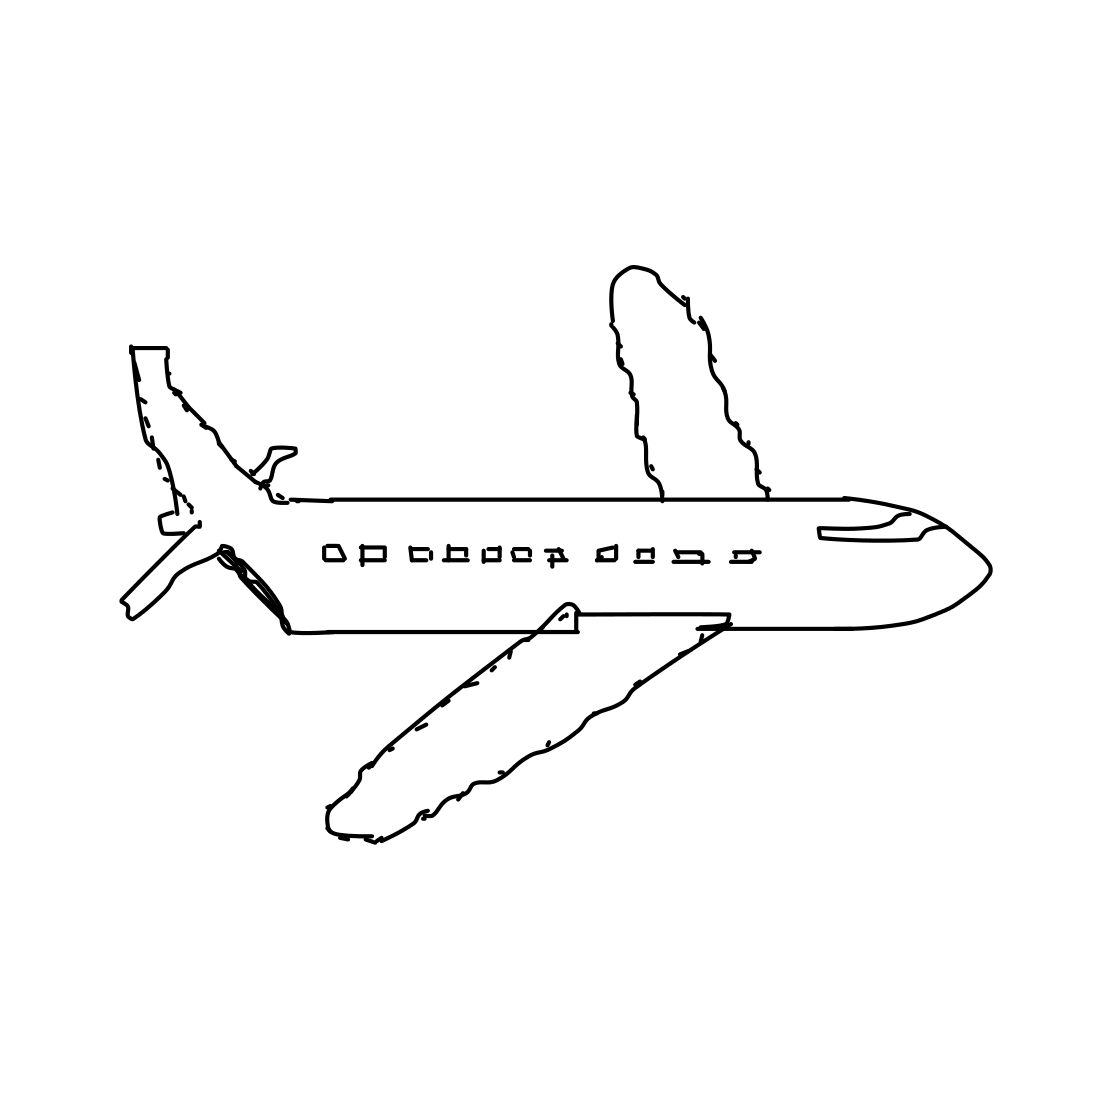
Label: airplane